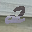
Label: 2